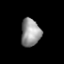
Tissue: lung
Cell type: Epithelial cells
Senescence score: 0.1563
Nuclear area (px): 529
Mean DAPI intensity: 149.817